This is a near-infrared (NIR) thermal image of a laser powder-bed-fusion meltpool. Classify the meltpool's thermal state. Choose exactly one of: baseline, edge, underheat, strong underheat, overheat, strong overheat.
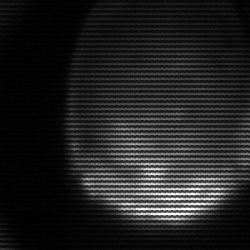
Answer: edge